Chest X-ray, AP view. Patient: 54 years old, sex M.
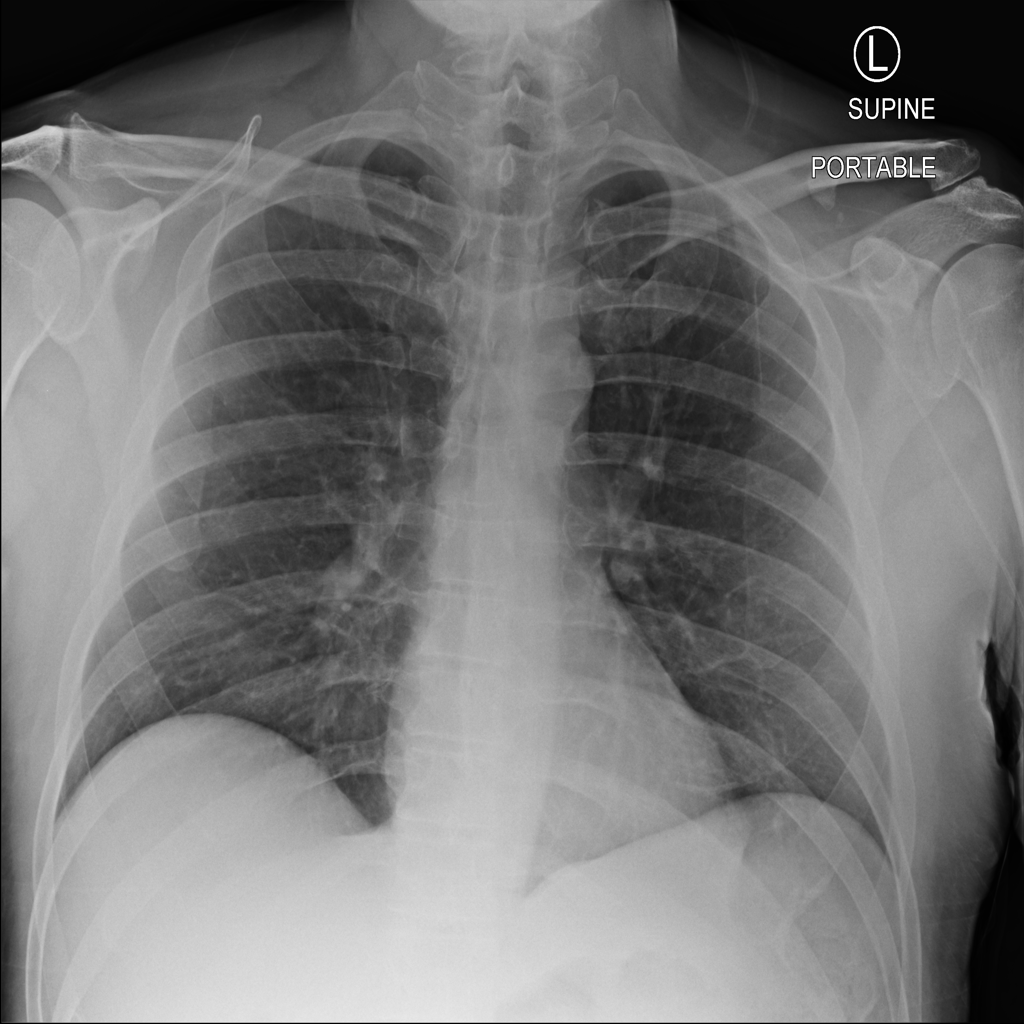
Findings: No Finding